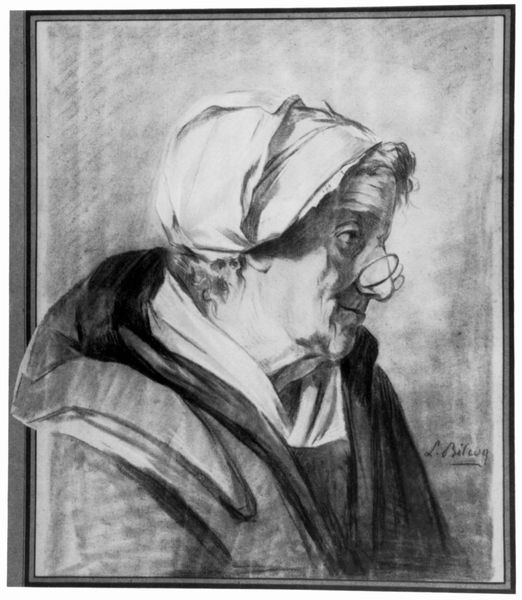
Titel: Alte Frau im Profil
Künstler: Marie Marc Antoine Bilcoq
Standort: Frankfurt (am Main)
Institution: Das Städel, Städelsches Kunstinstitut und Städtische Galerie
Schlagwörter: kopf, mann, schatten, umhang, weiß, frau, grau, kreide, licht, mund, nase, profil, schwarz, skizze, stirn, zeichnung, blick, dame, schal, tuch, haube, alt, gläser, hemd, jacke, kappe, mütze, alte, augen, falten, kragen, mensch, rahmen, bildnis, hals, portrait, porträt, signatur, auge, gewand, haare, kutte, mantel, mutter, kinn, locke, poträt, rechts, schultern, traurig, seitlich, wangen, alte dame, ansicht, graphik, sigantur, hat, white, black, face, female, grandma, gray, grey, hair, lady, nose, old, painting, robe, witwe, woman, kopftuch, dienstmädchen, looking, nachdenklich, betrachter, zuschauerraum, greis, kohle, druck, schwarz weiss, radierung, stich, portait, seite, brille, nonne, stirnfalten, bleistift, häubchen, älter, kneifer, zwickel, zwicker, charikatur, profile, augengläser, halbprofil, sad, food, frauenportrait, eyes, side, drawing, alte frau, oma, black and white, illusion, shadow, bonnet, cap, coat, grandmother, granny, mouth, scarf, wrinkles, glasses, sketch, jacket, monokel, profilansicht, kapuze, großmutter, cape, cloak, art, artist, ears, hunched, pencil, cloth, verlorenes profil, ergebenheit, überschneidung, lips, charcoal, eyebrows, cold, ter, nasenrücken, schulterstück, border, spectacles, turkey, einfach kleidung, kopfstück, pensive, kurzes haar, weiße haube, kopftuh, überschnitten, hood, eyeglasses, wrinkle, seitenansicht, grayscale, old lady, senior, l, nun, throat, elder, white hair, signed, bandage, blank and white, artwork, wrinkled, hag, wrap, pencil drawing, afrau, disappointed, paining, pince nez, ran, content, omma, schrulle, große nase, bilzug, l. bilwig, scepticle, femalwe, headcover